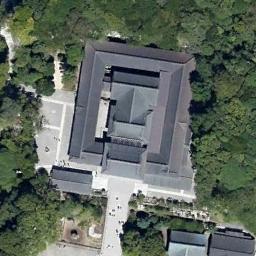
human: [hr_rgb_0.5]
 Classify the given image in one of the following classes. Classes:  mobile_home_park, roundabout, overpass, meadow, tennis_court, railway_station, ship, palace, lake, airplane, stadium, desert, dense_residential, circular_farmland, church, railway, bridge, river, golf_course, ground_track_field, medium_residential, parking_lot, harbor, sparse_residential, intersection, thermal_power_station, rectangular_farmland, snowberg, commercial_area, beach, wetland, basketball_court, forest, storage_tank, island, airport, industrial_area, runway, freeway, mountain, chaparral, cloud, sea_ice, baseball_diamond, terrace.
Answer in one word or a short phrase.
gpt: palace